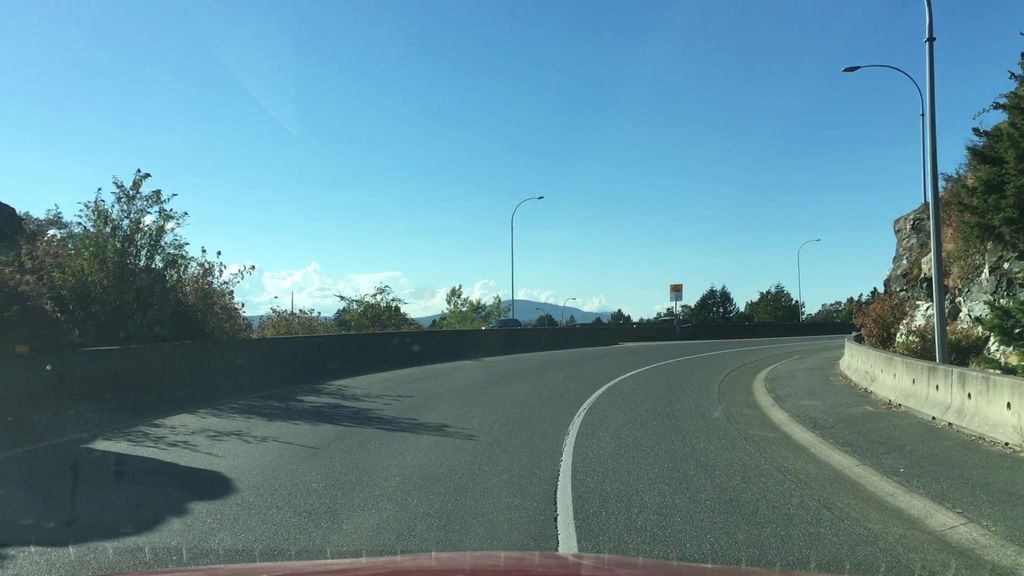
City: victoria